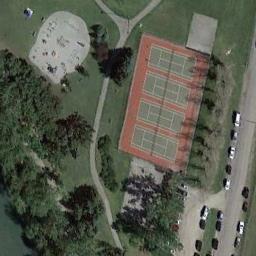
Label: tennis_court